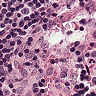
Metastatic tissue present: no